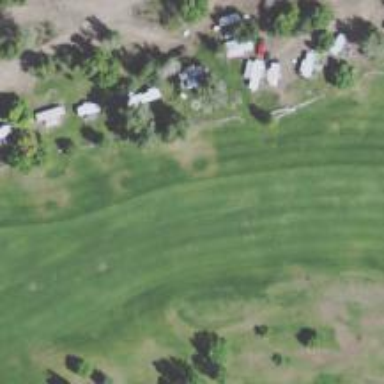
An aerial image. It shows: Golf hole.